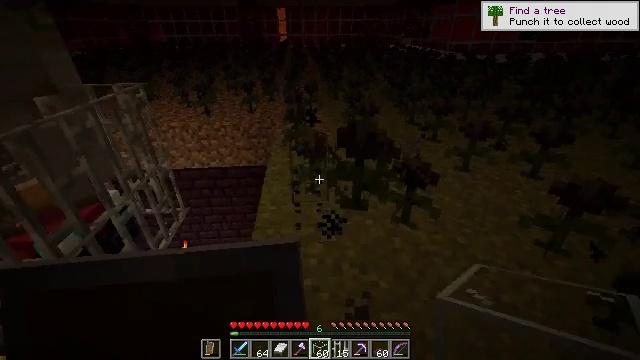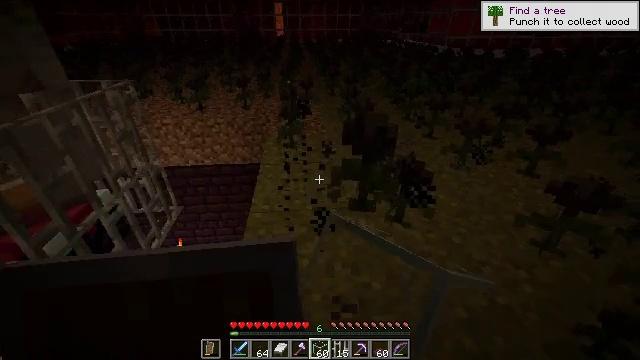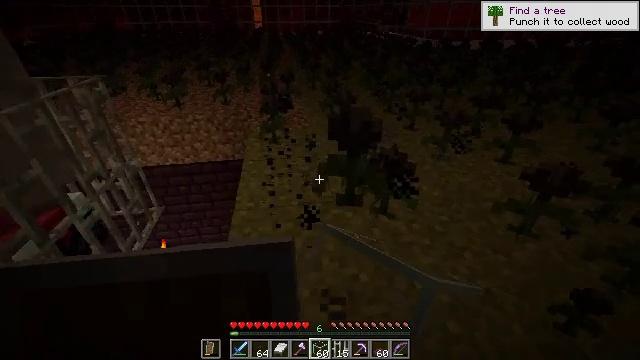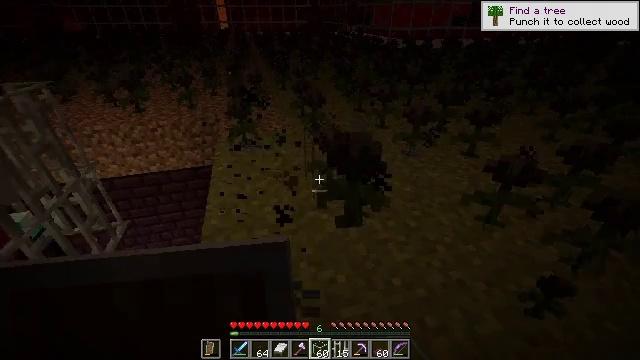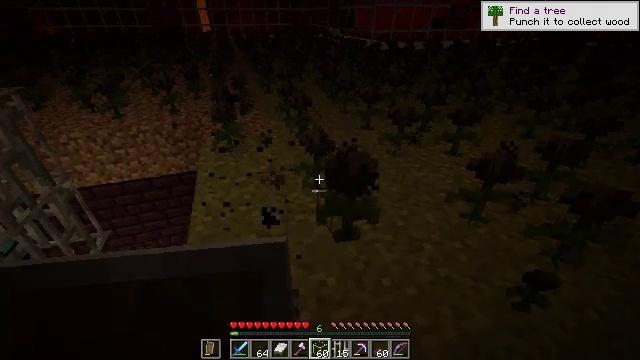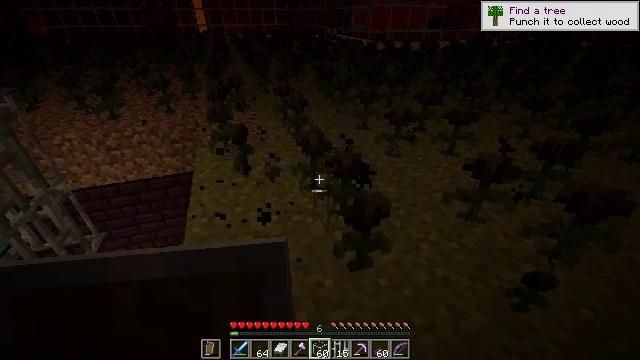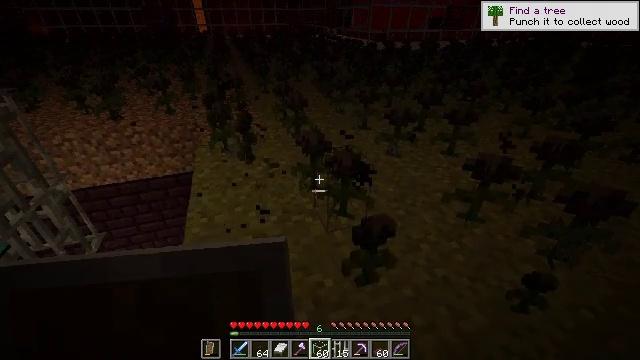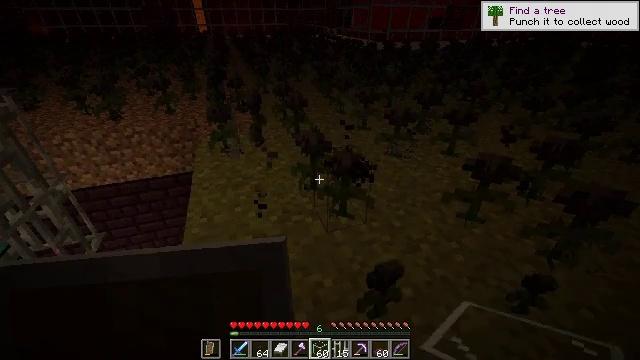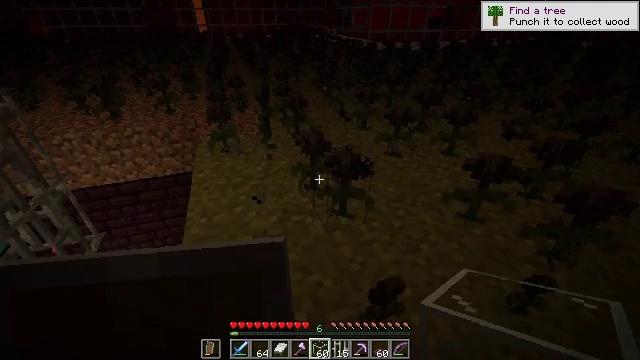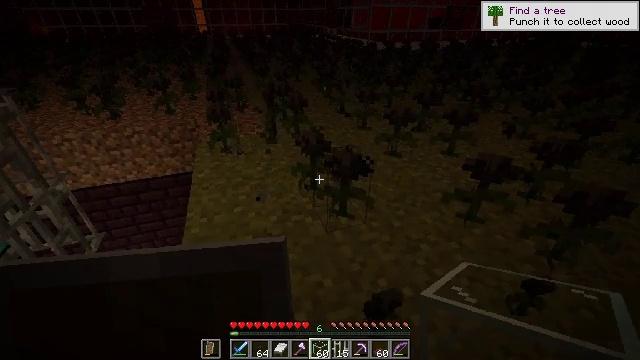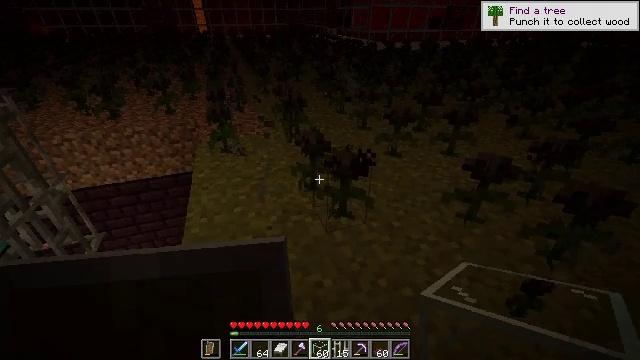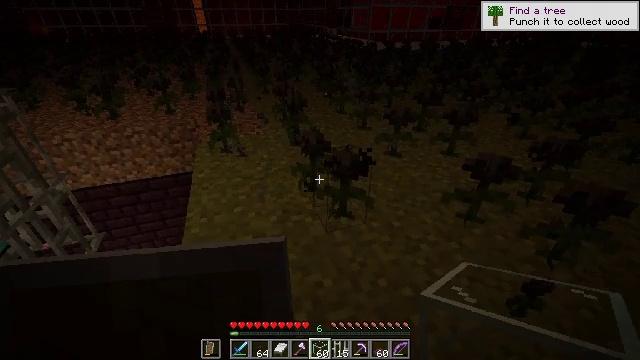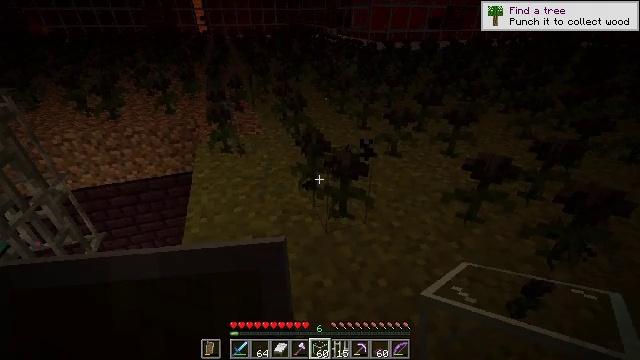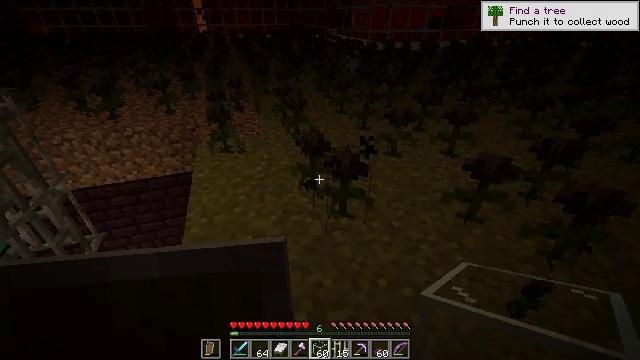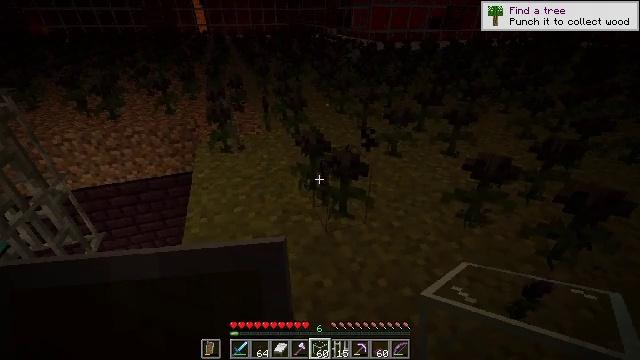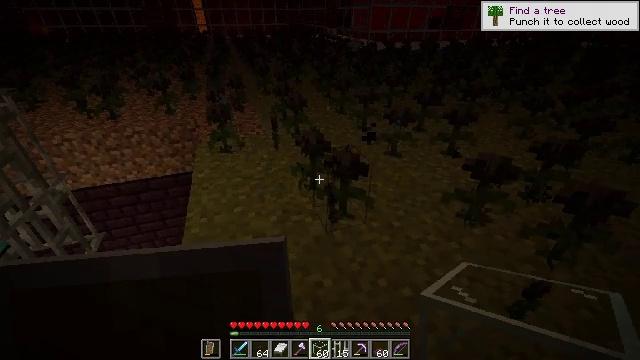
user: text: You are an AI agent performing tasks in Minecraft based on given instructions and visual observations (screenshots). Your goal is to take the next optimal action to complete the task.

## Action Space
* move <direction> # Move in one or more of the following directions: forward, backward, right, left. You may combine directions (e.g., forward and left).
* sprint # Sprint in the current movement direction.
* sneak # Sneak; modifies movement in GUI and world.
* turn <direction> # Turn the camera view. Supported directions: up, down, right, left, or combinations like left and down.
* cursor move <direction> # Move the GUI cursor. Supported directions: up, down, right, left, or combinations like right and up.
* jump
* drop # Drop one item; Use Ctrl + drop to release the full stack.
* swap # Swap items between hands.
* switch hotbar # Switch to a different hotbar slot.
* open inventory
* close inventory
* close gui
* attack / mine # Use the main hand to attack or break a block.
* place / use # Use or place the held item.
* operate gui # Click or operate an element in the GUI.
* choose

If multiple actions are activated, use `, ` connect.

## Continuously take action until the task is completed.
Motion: motion action
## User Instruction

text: Gather the dangerous wither rose.
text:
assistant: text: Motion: attack / mine
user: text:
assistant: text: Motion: turn right and down, attack / mine
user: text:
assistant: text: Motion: turn right
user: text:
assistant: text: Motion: turn right
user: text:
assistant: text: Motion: no_op
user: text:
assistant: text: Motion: no_op
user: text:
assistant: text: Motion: no_op
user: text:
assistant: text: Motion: no_op
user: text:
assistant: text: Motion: no_op
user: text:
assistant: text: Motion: no_op
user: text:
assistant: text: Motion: no_op
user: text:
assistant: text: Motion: no_op
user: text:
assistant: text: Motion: no_op
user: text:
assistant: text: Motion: no_op
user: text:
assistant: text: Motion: no_op
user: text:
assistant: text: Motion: no_op
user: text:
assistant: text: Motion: turn left
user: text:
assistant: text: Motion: turn left
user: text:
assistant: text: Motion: turn left and up
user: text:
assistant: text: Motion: turn left and up
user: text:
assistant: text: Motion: turn left and up
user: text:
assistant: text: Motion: turn left
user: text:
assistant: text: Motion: turn left
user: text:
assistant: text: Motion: turn left
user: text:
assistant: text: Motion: turn left
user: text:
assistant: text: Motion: turn left and up
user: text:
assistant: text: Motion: turn left and up
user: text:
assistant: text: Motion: no_op
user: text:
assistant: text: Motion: no_op
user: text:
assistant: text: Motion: no_op